Interaction volume radius: 10 \u00c5
Interaction volume height: 15 \u00c5
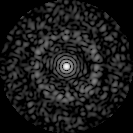
Disorder parameter: 0.8347